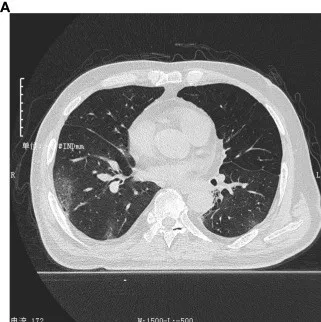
Lung computed tomography (CT) scan. (A) CT scan of the first admission on December 20, 2022. This image showed emphysema and multiple ground-glass image changed in both lungs.
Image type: radiology (ct)